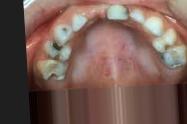
Condition: Caries